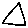
Label: triangle